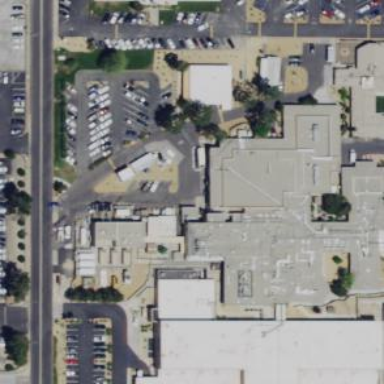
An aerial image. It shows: Hospital building.